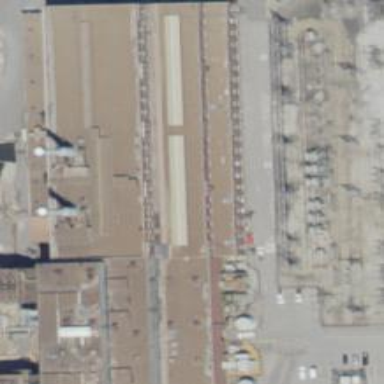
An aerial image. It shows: Steam turbine generator.